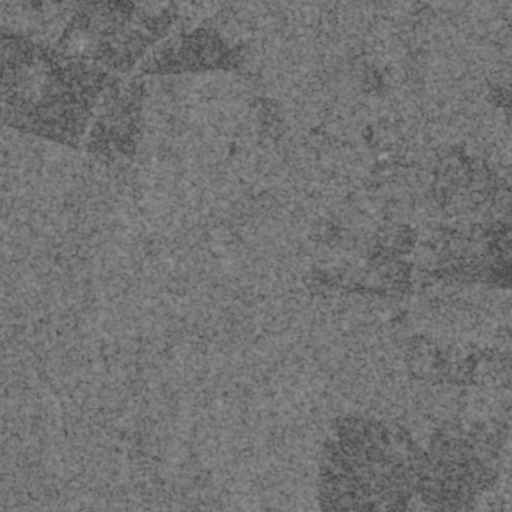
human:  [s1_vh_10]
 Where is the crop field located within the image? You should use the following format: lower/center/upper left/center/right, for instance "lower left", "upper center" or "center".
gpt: The crop field is located in the upper left of the image.
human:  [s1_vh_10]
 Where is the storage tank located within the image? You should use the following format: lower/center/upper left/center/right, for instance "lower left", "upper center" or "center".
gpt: The storage tank is located in the lower right of the image.
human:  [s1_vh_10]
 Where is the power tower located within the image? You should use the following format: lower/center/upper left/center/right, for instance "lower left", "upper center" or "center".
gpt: There is no power tower in the image.

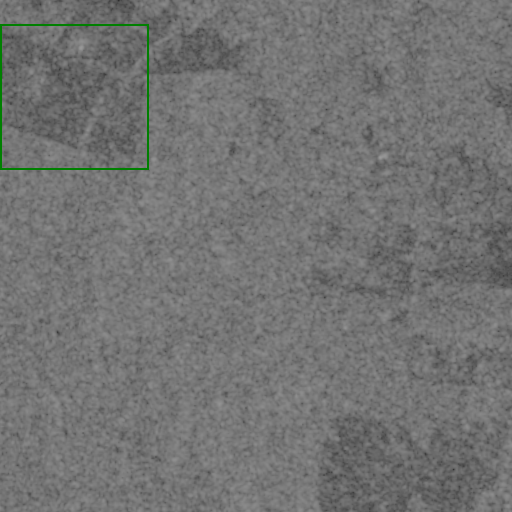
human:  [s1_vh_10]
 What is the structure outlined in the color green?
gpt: The structure outlined in green is a crop field.
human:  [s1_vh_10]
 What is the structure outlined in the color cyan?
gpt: There is no cyan outline.